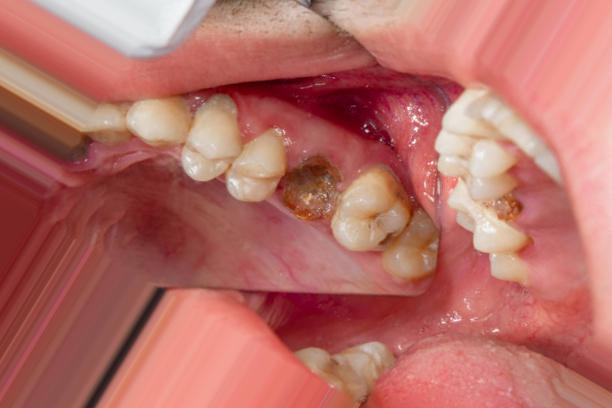
Condition: Caries